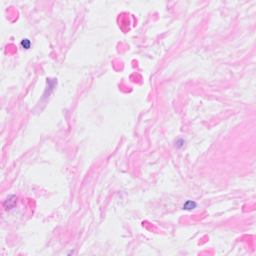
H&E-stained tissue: Breast